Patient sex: M
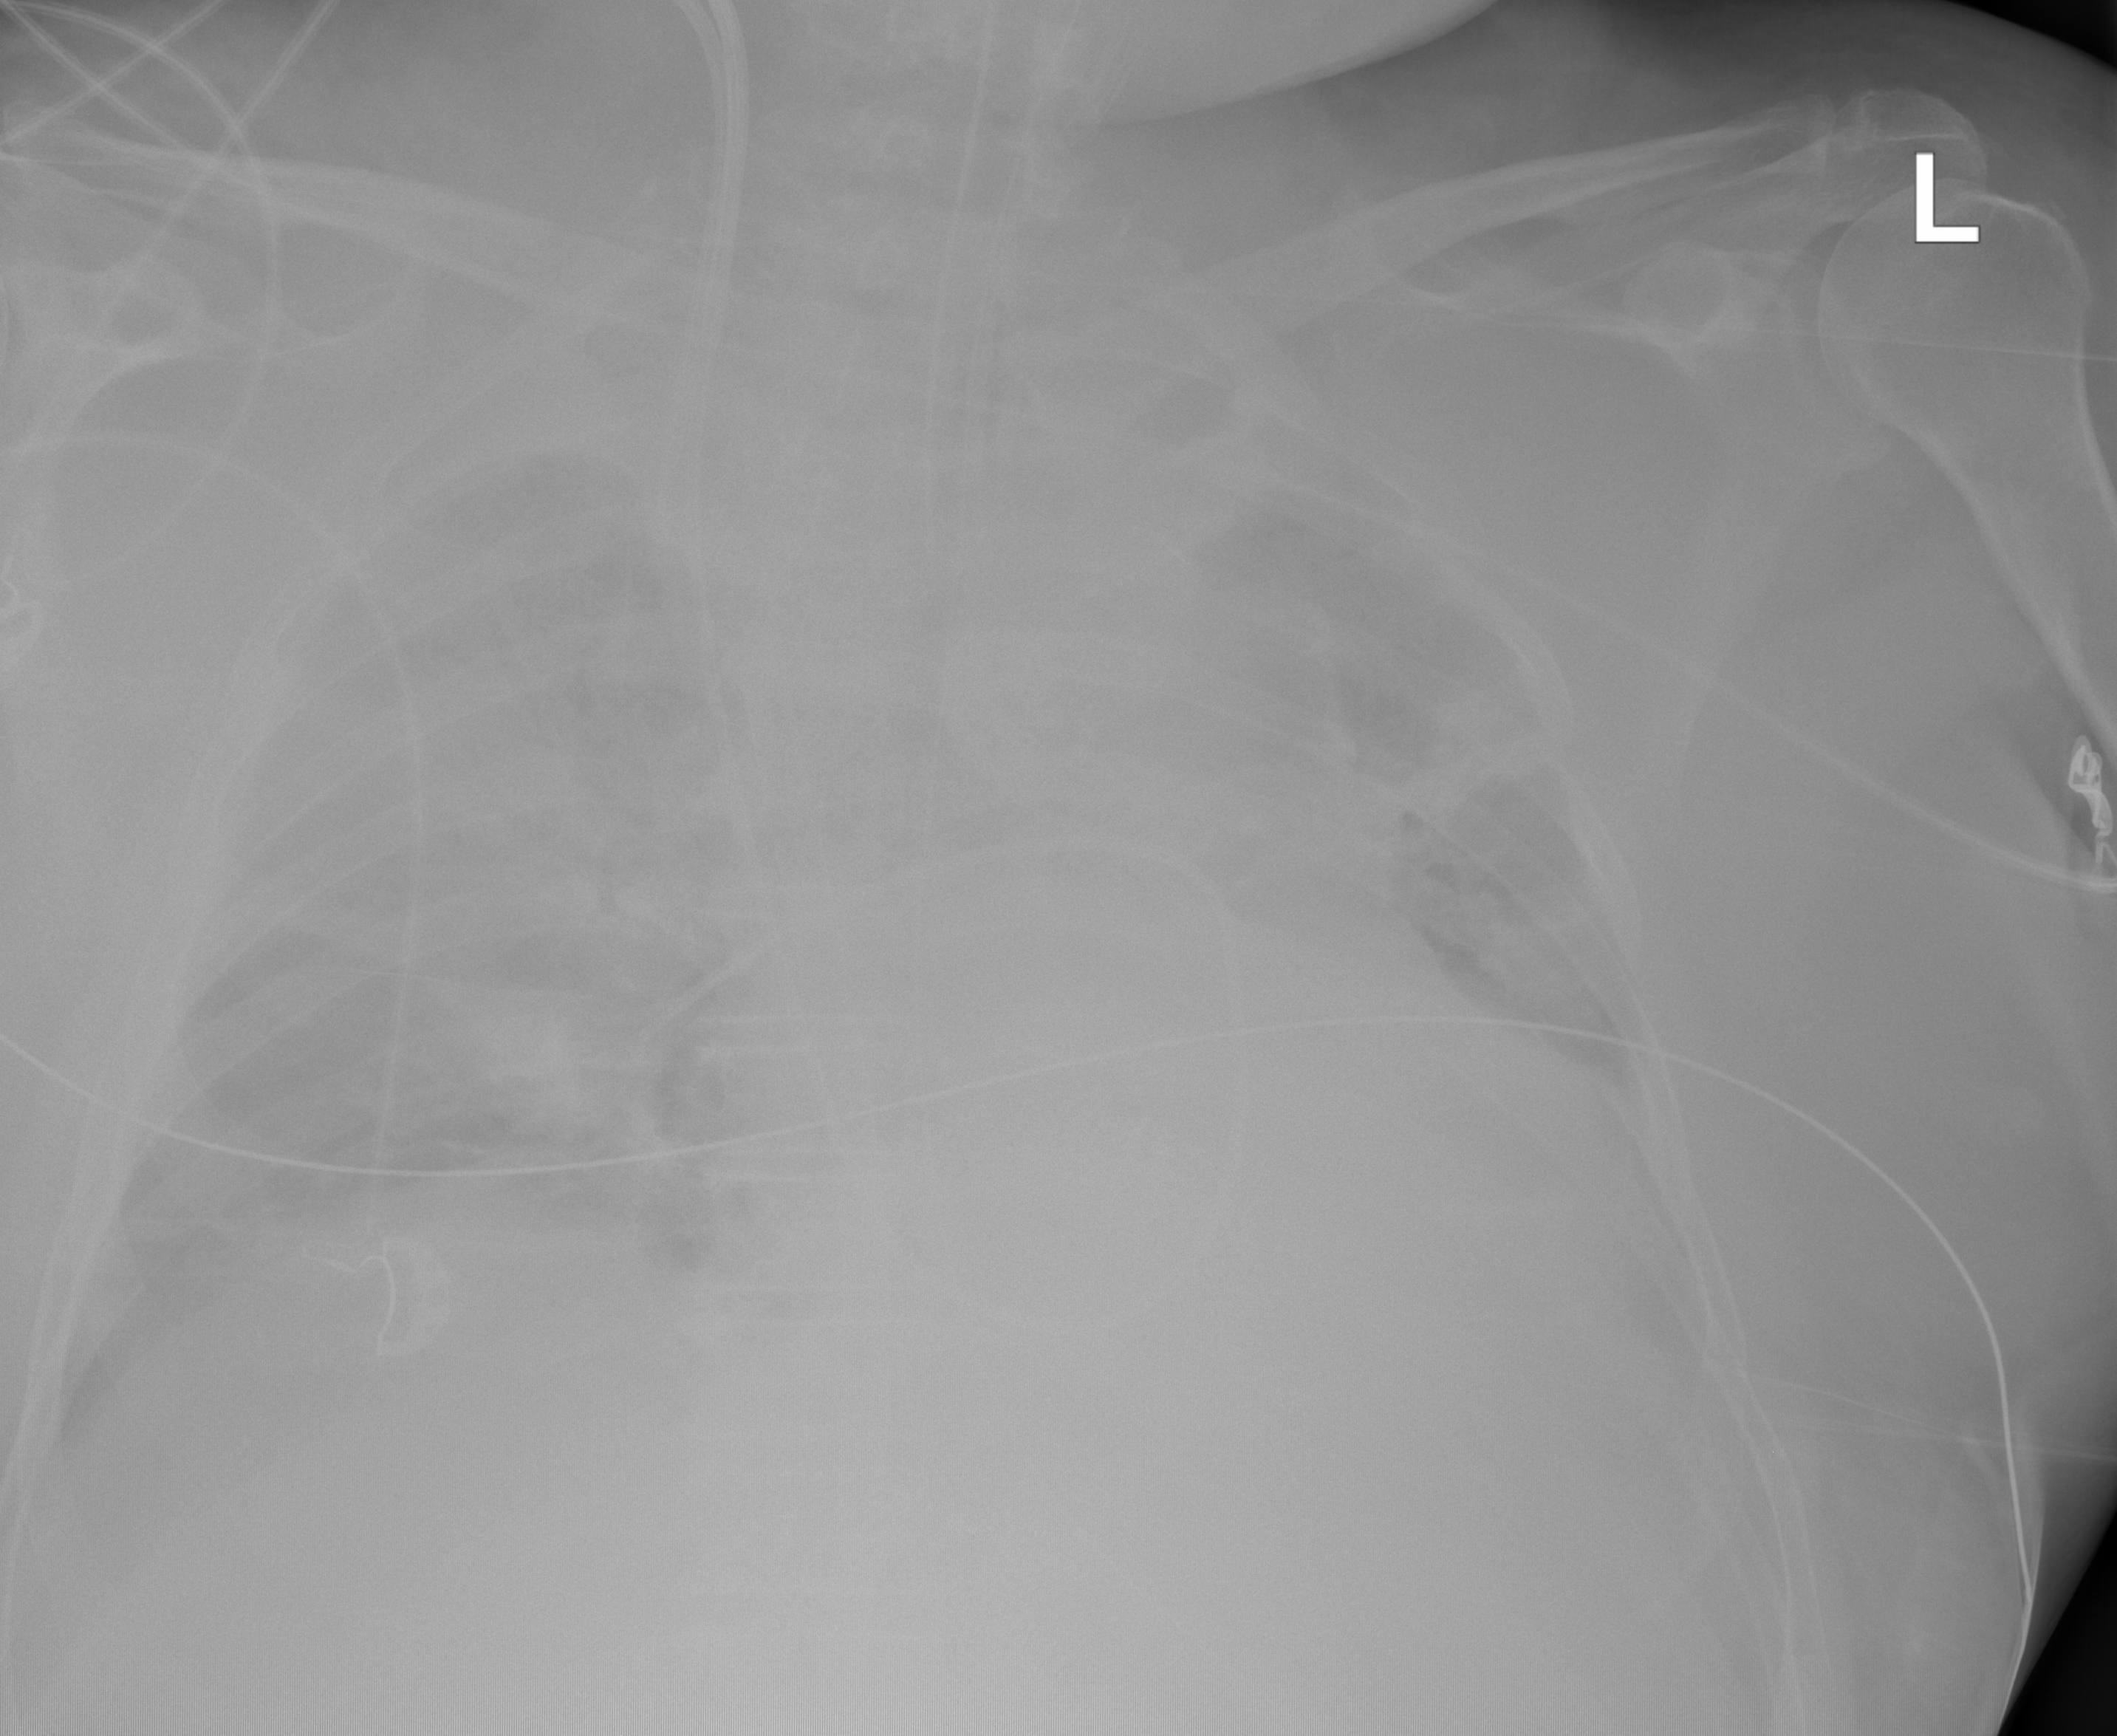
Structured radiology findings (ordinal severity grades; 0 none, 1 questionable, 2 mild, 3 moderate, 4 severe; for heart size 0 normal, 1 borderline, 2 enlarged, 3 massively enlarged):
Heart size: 0
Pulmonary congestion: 3
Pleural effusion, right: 1
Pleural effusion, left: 2
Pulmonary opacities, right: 3
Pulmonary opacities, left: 3
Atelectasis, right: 3
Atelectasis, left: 3